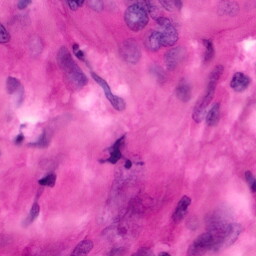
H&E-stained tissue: Pancreatic